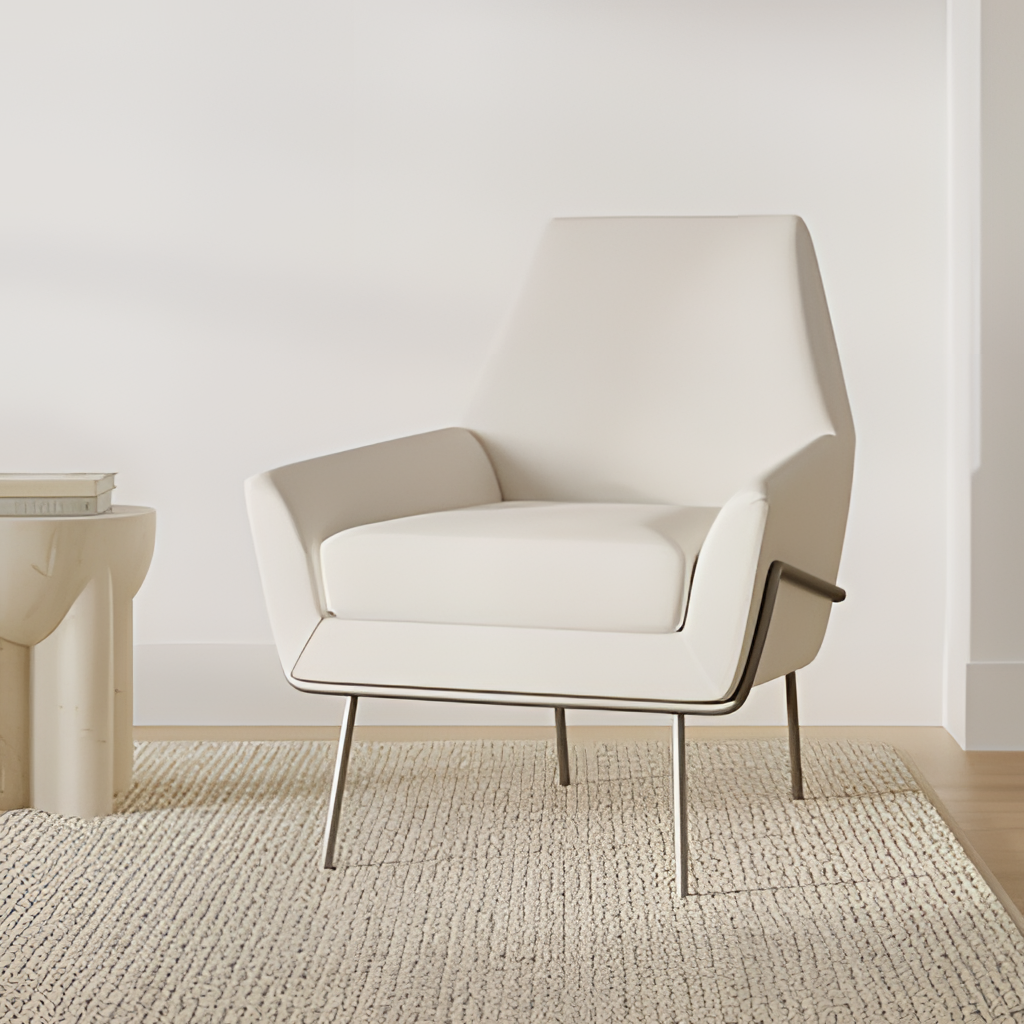
living room, white leather armchair, white paint wallpaper, with solid pattern, wood flooring, with plank pattern, minimalist